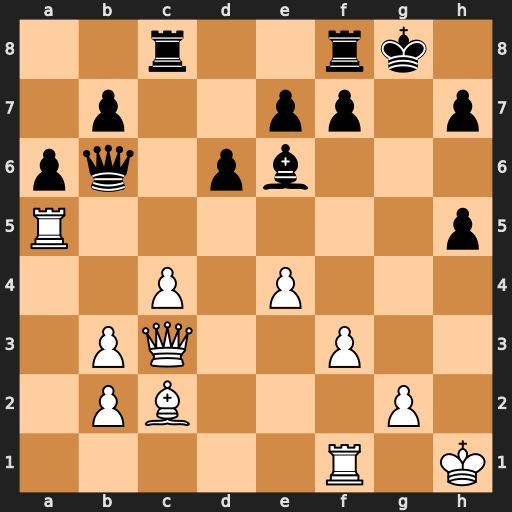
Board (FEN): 2r2rk1/1p2pp1p/pq1pb3/R6p/2P1P3/1PQ2P2/1PB3P1/5R1K
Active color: w
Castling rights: -
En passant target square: -
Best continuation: Rg5#